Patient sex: M
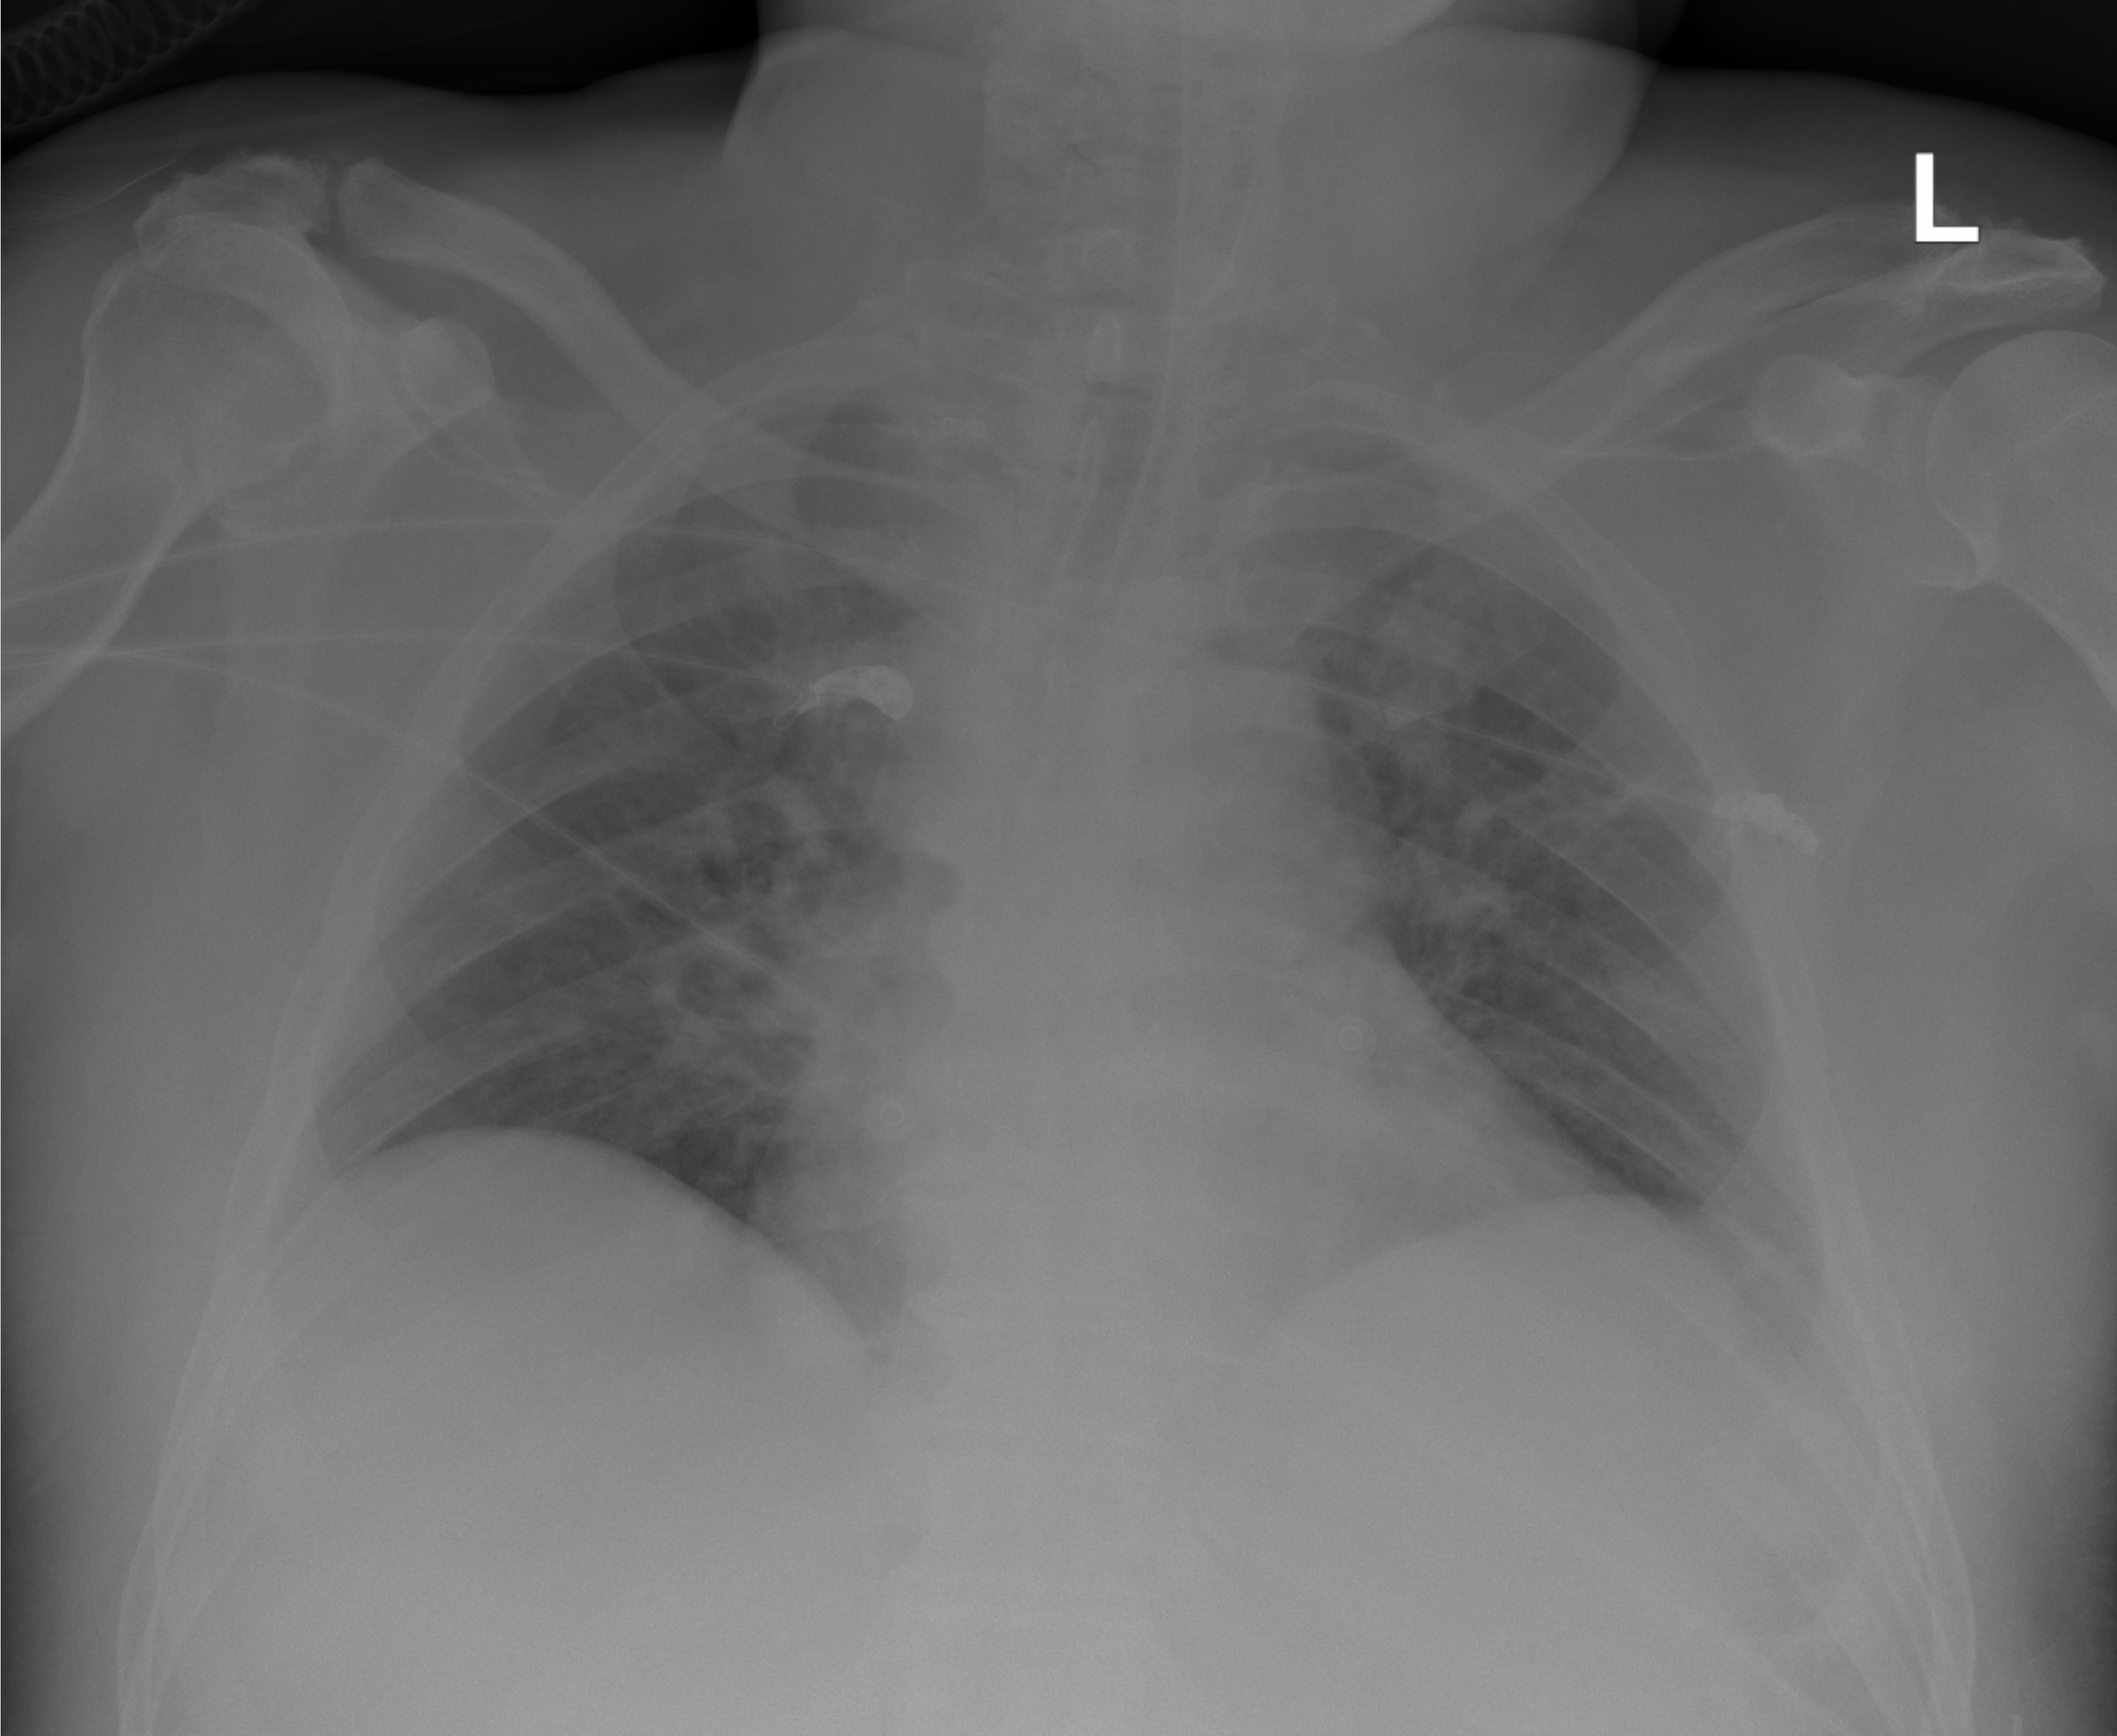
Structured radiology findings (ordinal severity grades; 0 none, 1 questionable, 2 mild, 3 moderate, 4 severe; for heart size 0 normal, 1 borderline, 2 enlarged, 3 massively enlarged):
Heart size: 0
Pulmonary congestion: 2
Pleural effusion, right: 0
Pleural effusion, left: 0
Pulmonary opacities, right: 2
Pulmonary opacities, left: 2
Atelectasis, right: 0
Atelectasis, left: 0